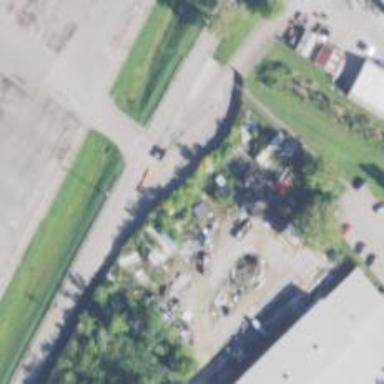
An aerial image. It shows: Industrial area designated as scrap yard.